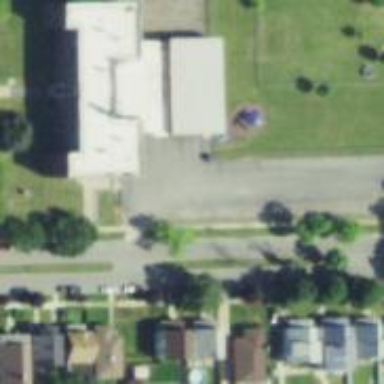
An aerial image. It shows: School.